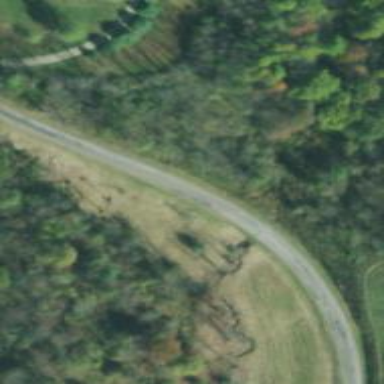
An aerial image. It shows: Tertiary road.